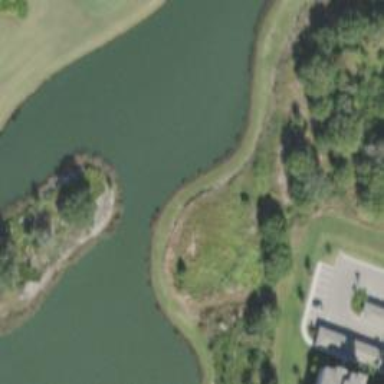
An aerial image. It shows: Water hazard in golf course. The hazard is natural water feature.